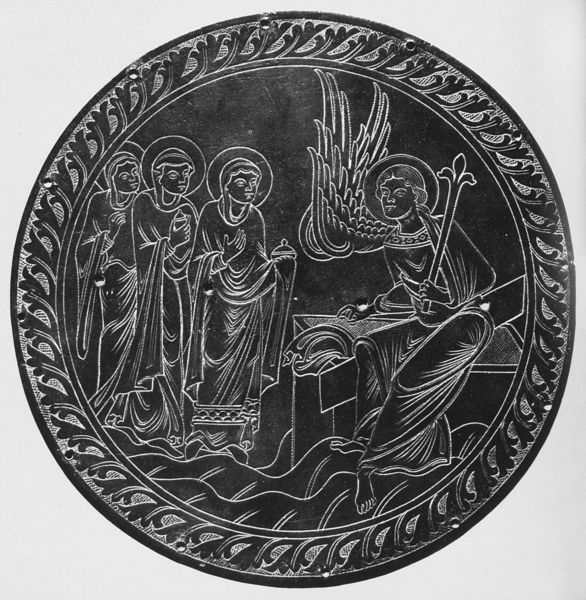
Titel: Barbarossaleuchter
Institution: Aachen, Domschatz
Schlagwörter: flügel, wasser, weiß, frauen, sitzen, frau, männer, schwarz, signatur, drei, gewänder, borte, kreis, rund, engel, relief, füße, welle, wellen, stab, thron, foto, deckel, dose, druck, schwarzweiß, gebet, gravur, linoleum, negativ, heiligenschein, christus, grab, ostern, könige, heilige, salbgefäß, auferstehung, drei frauen, zepter, münze, geschenke, gaben, heschenke